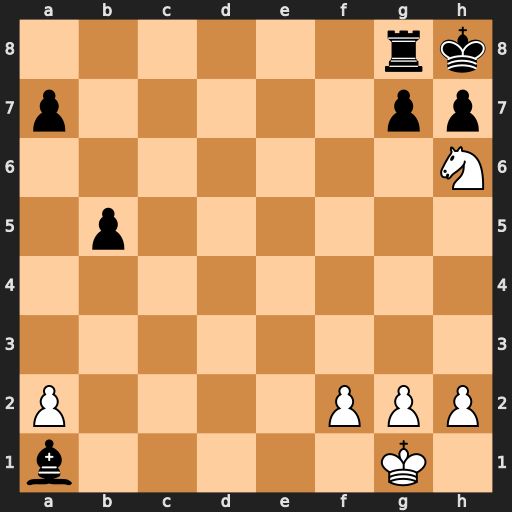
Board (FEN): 6rk/p5pp/7N/1p6/8/8/P4PPP/b5K1
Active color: w
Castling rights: -
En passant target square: -
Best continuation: Nf7#